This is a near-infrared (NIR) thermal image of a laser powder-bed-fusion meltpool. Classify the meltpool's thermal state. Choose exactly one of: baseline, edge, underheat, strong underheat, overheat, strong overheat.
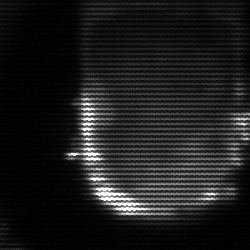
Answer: baseline